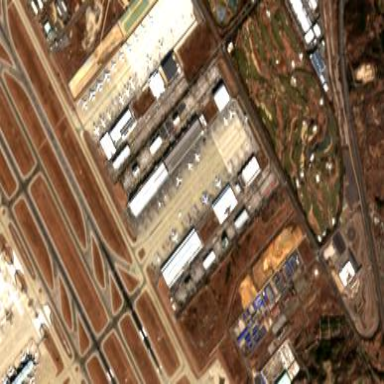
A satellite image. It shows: Apron at the airport.